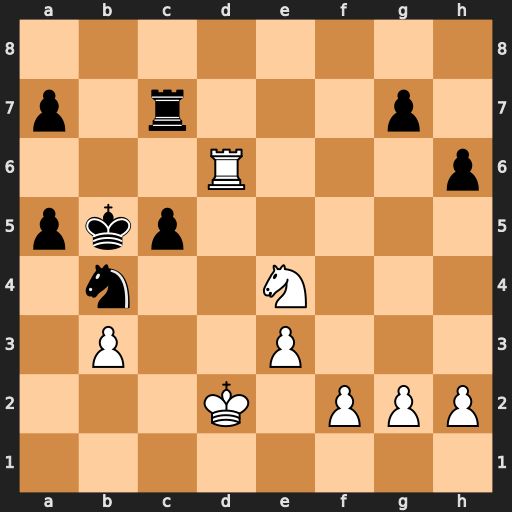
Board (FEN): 8/p1r3p1/3R3p/pkp5/1n2N3/1P2P3/3K1PPP/8
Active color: w
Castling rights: -
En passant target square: -
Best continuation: Nc3#